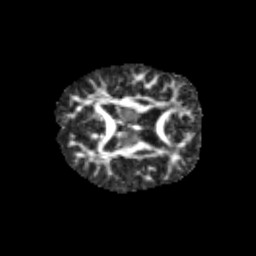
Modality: FA
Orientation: axial
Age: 11
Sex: male
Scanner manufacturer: siemens
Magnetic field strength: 3 T
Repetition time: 3.8 s
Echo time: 0.07 s